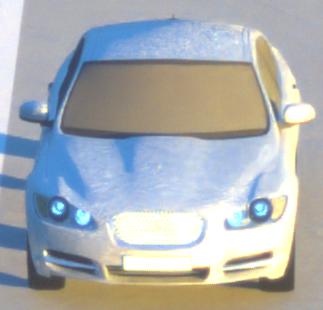
Make: Jaguar
Model: XF 3.0 V6
Detailed model: XF (X250) Limousine
Model produced from: 2010/02
Model produced until: 2010/10
Doors: 4
Color: white
Road condition: dry road
Daytime: sunrise or sunset
Contrast: medium contrast